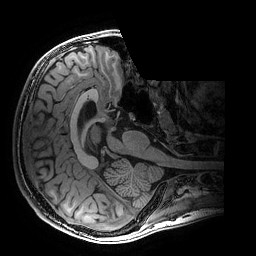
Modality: T1w
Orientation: axial
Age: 19
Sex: male
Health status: healthy
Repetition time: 2.53 s
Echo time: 0.0034 s